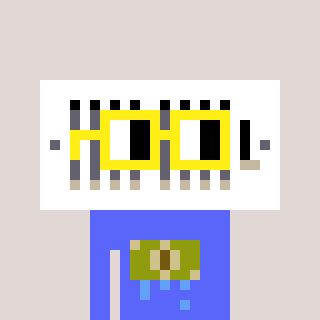
a pixel art character with square yellow glasses, a vent-shaped head and a purple-colored body on a warm background